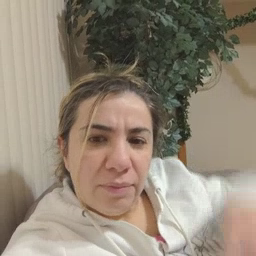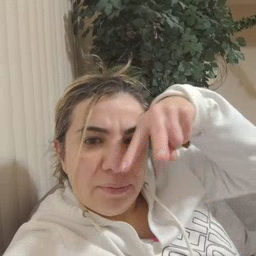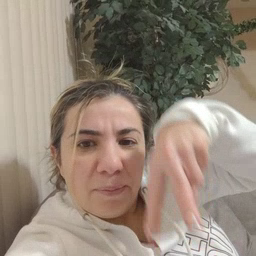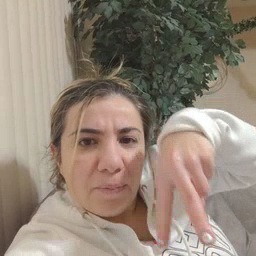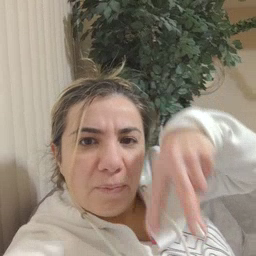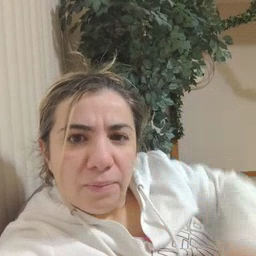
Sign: napkin